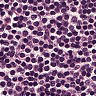
Metastatic tissue present: no